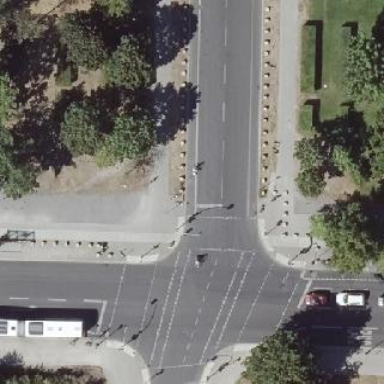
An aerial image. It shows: Asphalt road junction. The road is classified as tertiary.